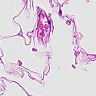
Metastatic tissue present: no